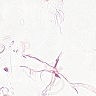
Metastatic tissue present: no